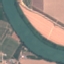
Land use / land cover: River